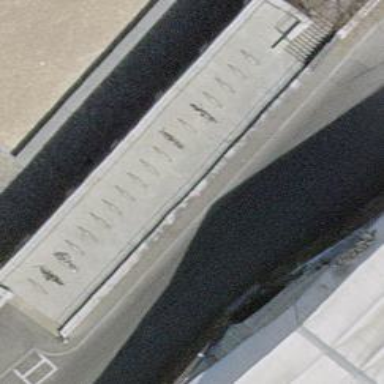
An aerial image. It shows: Bicycle parking facility.